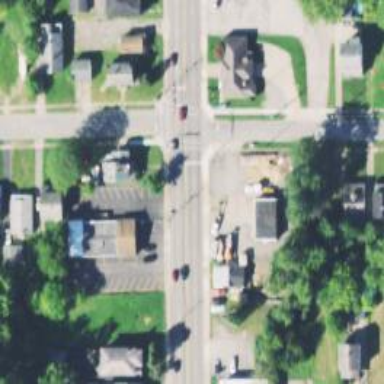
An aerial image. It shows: Crossing road.